Question: Using <URL>, I have a tabs plugin and within tab 1 gets loaded a page that contains a table and in each row is a link to a dialog.
Everything works correctly, save the following:
In the dialog is an option to delete the row from which the current dialog was opened from. After confirming, and deleting the row, the tab is refreshed and the new table is shown with the relevant row deleted.
Now, the problem is that after closing the dialog where I did the deletion (either though the JavaScript function that did the deleting, or manually via the close button on the dialog), the dialog retains the data from the deleted row.
For example,
There are three rows listed;
Open dialog from row 2;
Delete;
Dialog closed from the JavaScript function, tab refreshes, now two rows;
The dialog open link in the second row (which used to be row 3) has the same dialog id as the one just opened;
Click open dialog link in row 2;
Dialog displays same as before - for old row 2, instead of current row 2;
Close dialog;
Click open dialog link in row 2;
Displays correctly - data from current row 2;
I don't know if that made any sense... Here's a picture of what happens:

So, the row below the row that gets deleted inherits the dialog id, and when clicked shows the old dialog. If closed, then re-opened, it shows the proper content in the dialog.
I'm using 'dialog("close")' currently and have tried 'dialog("destroy")', but that totally kills it, and the row below doesn't open anything...
How can I fix this problem?
---
Dialog instantiation code:
'''
<script>
<?php
$ee=1;
foreach($bugs->result() as $rr){
echo "jQuery("#dialog_$ee").dialog({autoOpen:false,width:850,height:550});
";
$ee++;
}
?>
</script>
'''
Then open the dialog:
'''
jQuery("#dialog_<?=$i?>").dialog("open");
'''
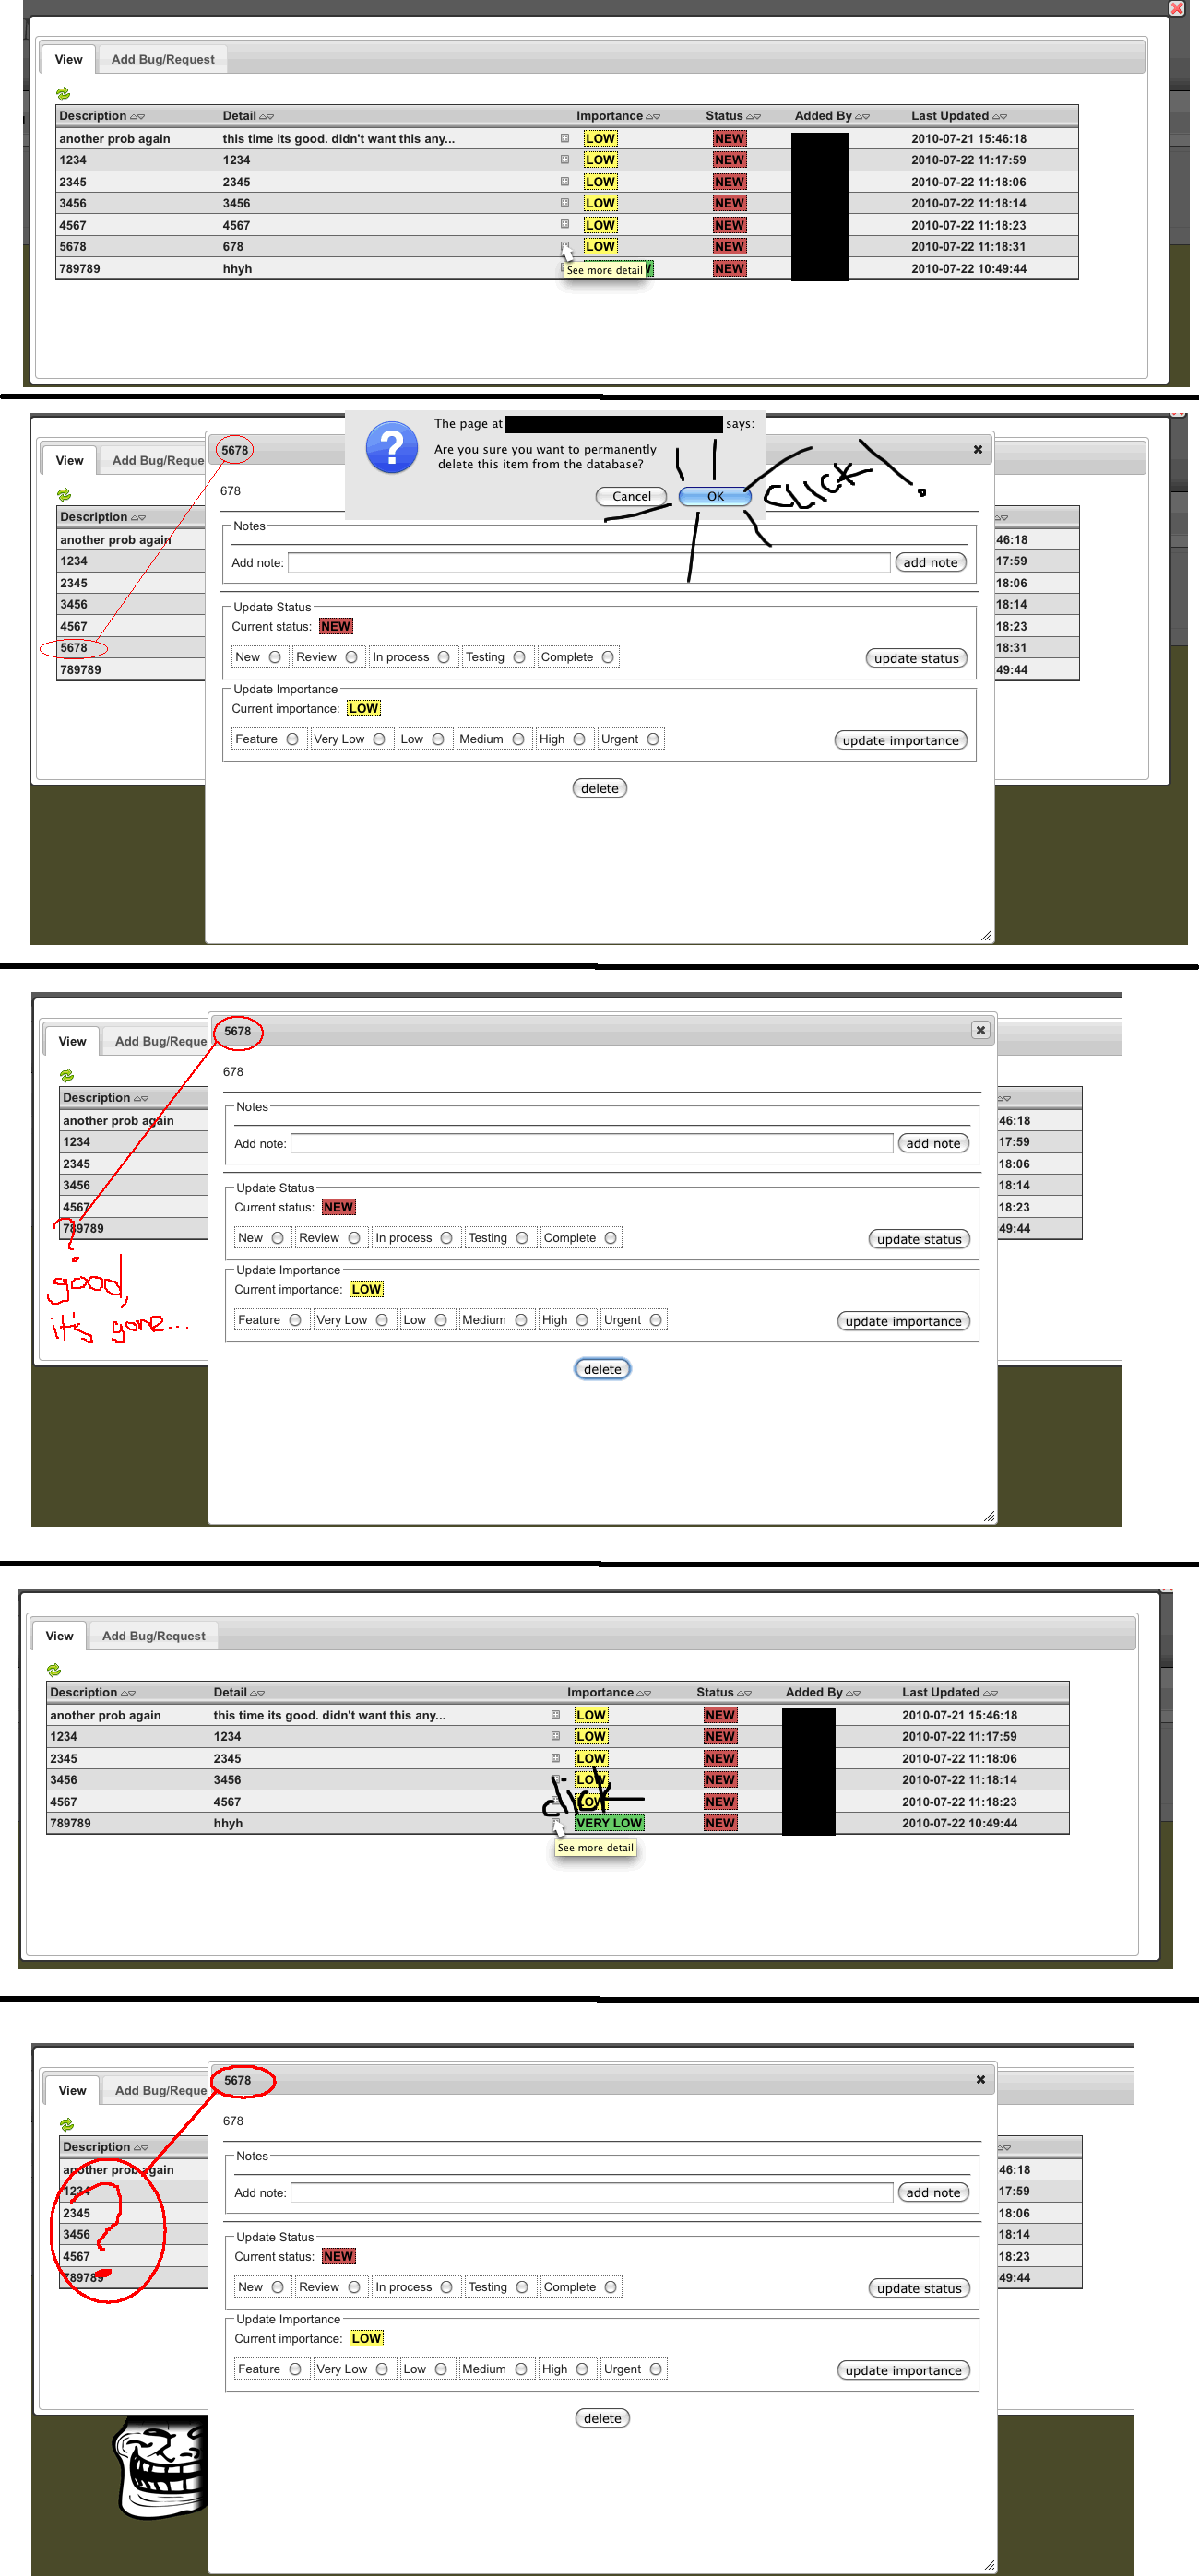
Answer: There is an answer in blog post <URL>.